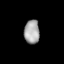
Tissue: lung
Cell type: Epithelial cells
Senescence score: 0.1477
Nuclear area (px): 360
Mean DAPI intensity: 164.897